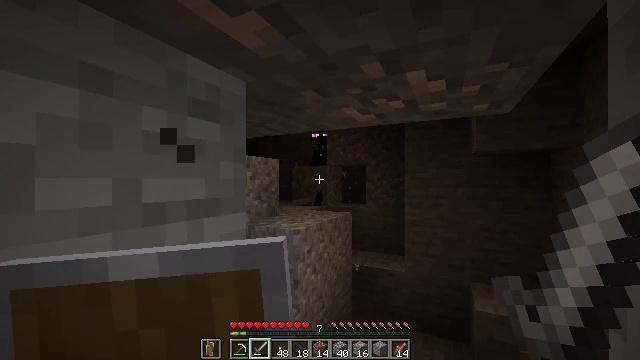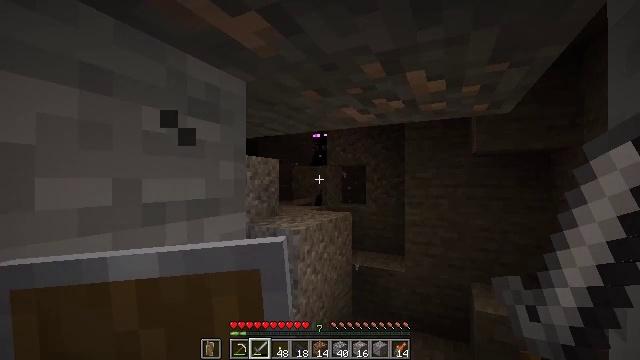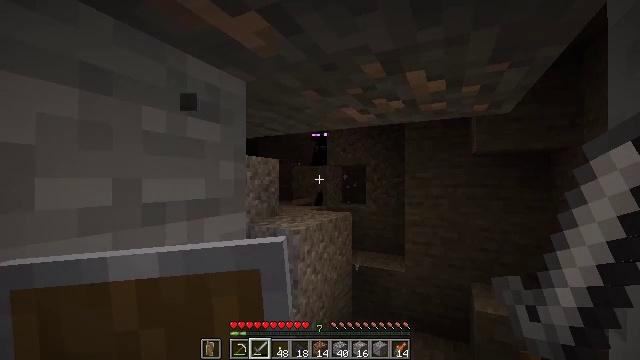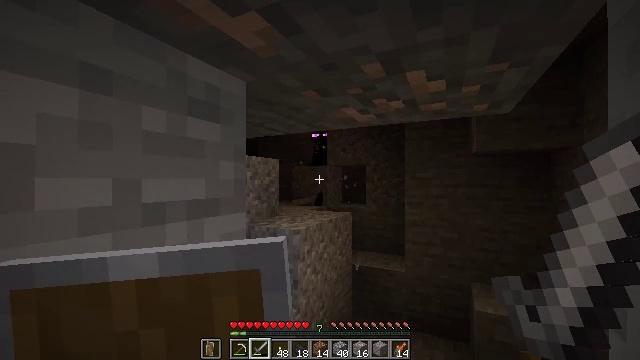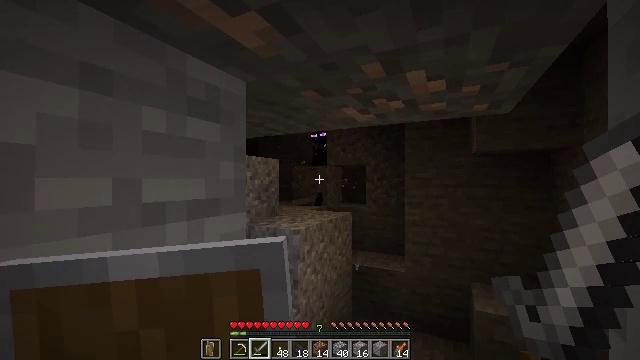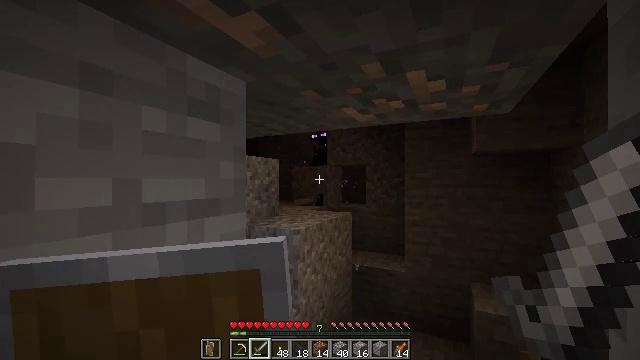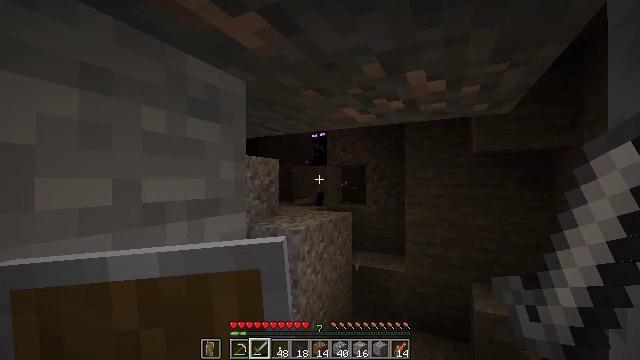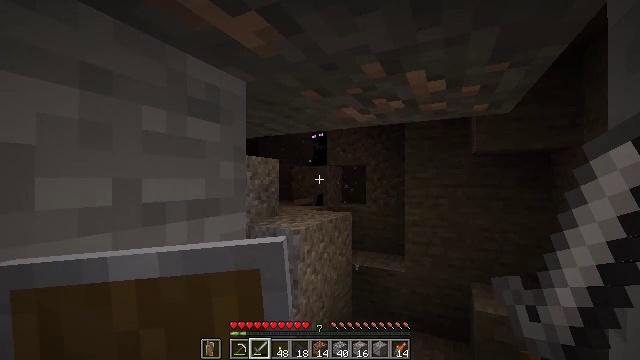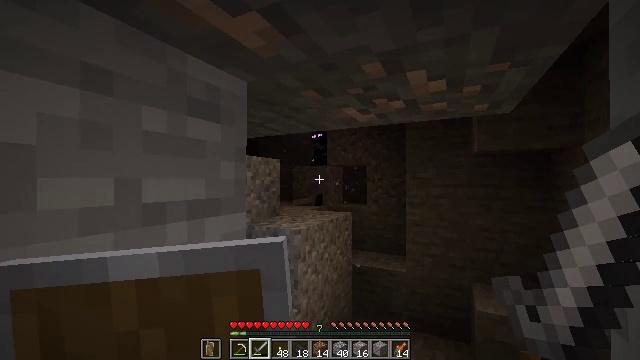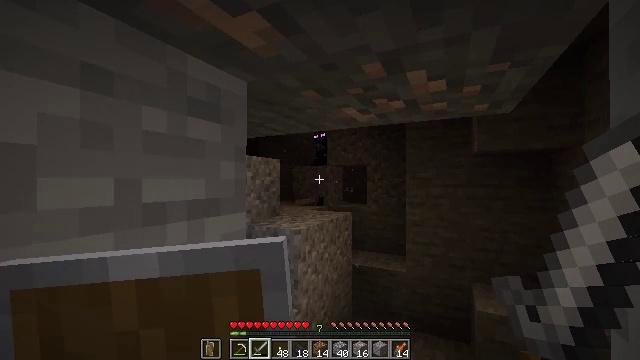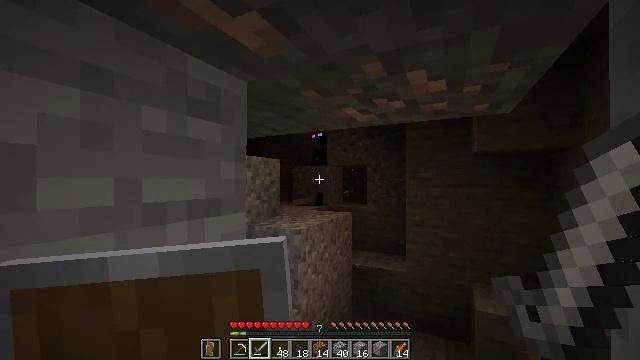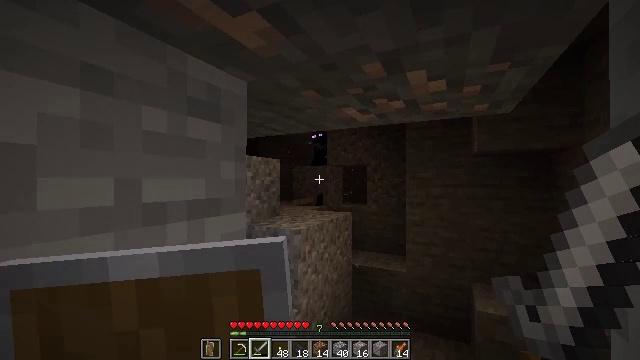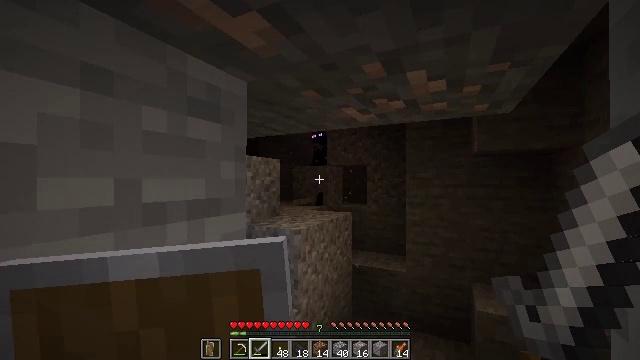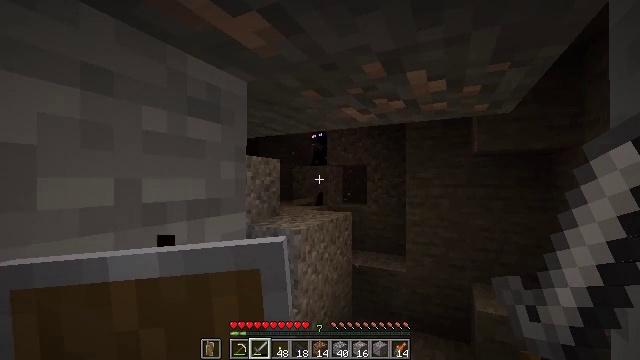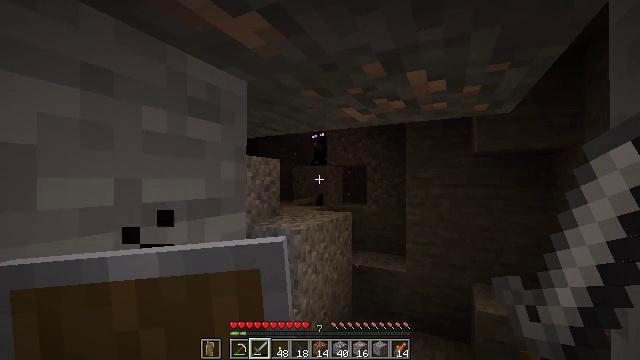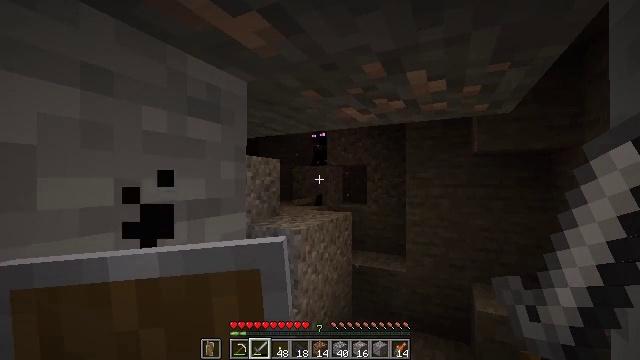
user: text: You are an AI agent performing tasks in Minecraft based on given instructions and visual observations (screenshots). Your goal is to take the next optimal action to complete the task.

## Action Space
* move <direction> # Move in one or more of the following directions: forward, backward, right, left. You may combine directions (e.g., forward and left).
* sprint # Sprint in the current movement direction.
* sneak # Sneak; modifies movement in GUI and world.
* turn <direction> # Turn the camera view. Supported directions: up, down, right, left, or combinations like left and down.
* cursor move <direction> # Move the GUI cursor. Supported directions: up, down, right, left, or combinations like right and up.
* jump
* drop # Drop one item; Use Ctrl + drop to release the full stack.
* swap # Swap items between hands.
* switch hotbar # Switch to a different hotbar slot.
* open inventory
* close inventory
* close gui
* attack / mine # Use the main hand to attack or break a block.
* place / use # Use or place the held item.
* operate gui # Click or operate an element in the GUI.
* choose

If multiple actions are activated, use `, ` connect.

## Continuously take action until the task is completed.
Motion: motion action
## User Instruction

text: Shovel up some gravel.
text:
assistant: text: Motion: no_op
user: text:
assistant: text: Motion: no_op
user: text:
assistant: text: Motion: no_op
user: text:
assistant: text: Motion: no_op
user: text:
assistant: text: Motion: no_op
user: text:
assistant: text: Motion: no_op
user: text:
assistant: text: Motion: no_op
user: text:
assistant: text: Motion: no_op
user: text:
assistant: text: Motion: no_op
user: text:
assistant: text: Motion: no_op
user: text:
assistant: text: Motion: no_op
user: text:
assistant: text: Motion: no_op
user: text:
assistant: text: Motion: no_op
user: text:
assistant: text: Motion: no_op
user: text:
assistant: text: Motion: no_op
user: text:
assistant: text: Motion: no_op
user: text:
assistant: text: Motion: no_op
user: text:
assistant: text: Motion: no_op
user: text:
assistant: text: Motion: no_op
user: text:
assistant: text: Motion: no_op
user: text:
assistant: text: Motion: no_op
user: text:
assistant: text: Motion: no_op
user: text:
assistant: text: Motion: no_op
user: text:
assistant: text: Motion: no_op
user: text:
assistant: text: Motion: no_op
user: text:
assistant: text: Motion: no_op
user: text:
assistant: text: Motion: no_op
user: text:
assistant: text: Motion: no_op
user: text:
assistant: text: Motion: no_op
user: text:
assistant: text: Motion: no_op